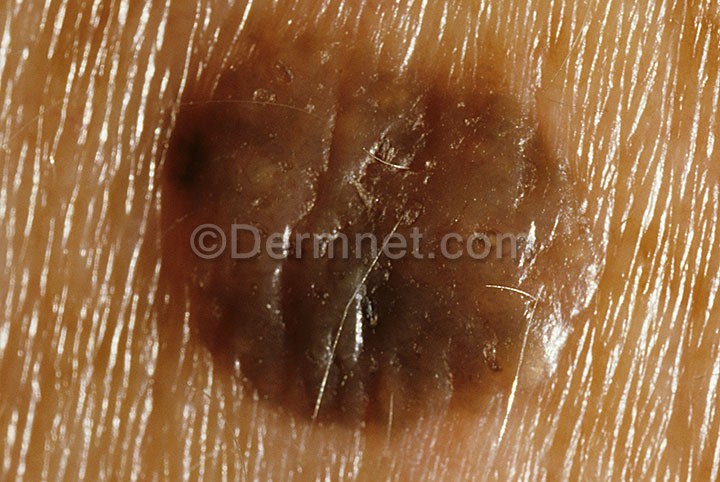
Disease: Seborrheic Keratoses and other Benign Tumors